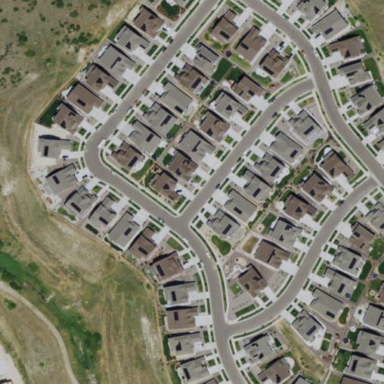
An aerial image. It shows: Residential area consisting of single-family homes.